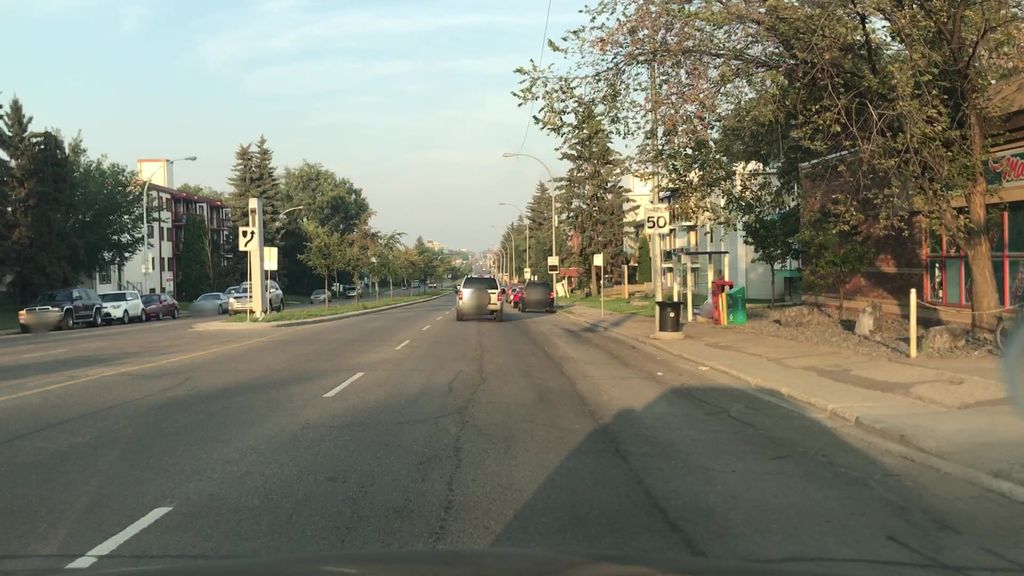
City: edmonton